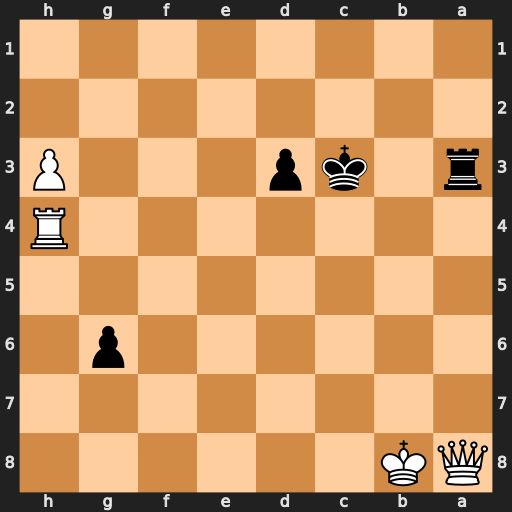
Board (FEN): QK6/8/6p1/8/7R/r1kp3P/8/8
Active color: b
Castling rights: -
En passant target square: -
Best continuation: Rxa8+ Kxa8 d2 Rg4 d1=Q